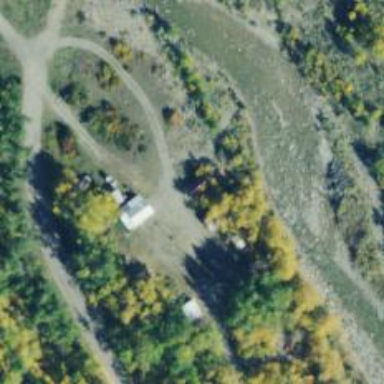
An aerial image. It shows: Cabin for tourism purposes.